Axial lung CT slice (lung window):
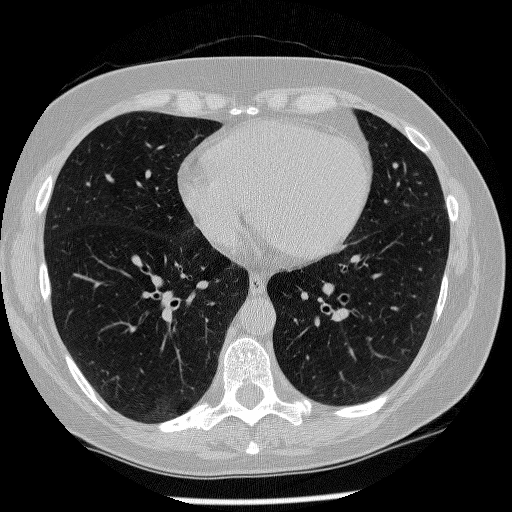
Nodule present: no